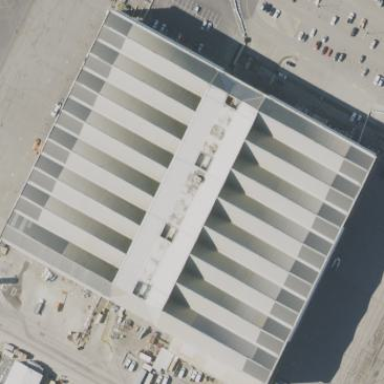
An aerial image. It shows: Hangar.